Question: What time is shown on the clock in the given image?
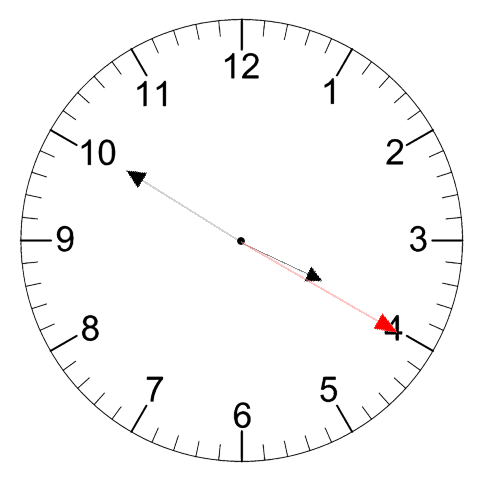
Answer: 03:50:20